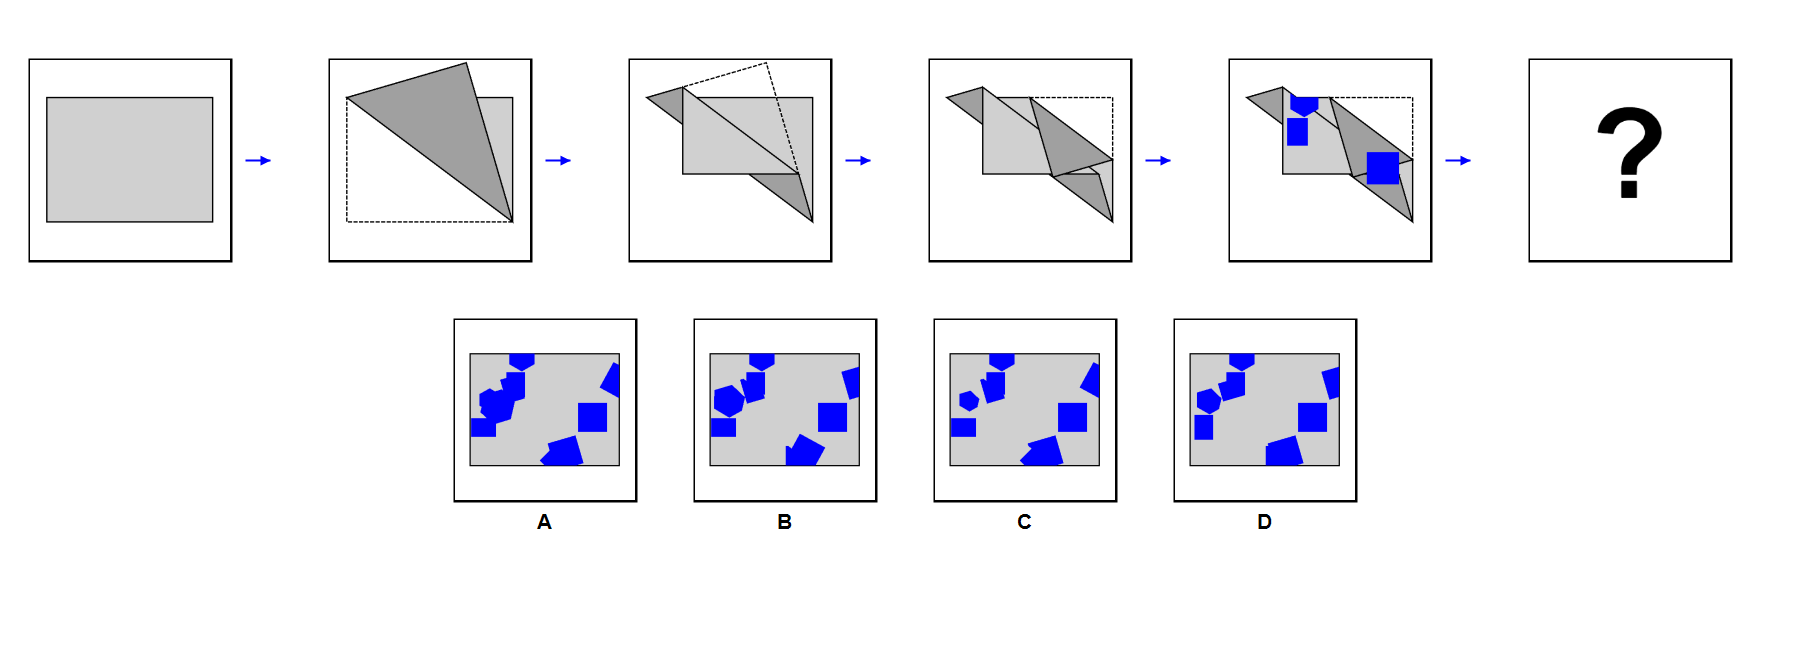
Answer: D